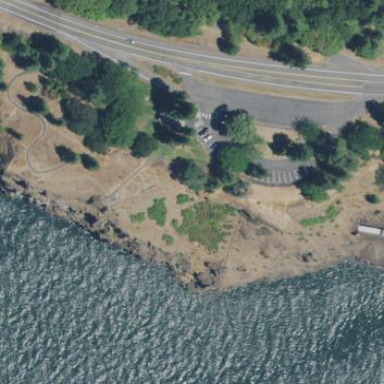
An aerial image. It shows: Rest area on the road.